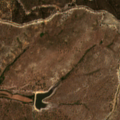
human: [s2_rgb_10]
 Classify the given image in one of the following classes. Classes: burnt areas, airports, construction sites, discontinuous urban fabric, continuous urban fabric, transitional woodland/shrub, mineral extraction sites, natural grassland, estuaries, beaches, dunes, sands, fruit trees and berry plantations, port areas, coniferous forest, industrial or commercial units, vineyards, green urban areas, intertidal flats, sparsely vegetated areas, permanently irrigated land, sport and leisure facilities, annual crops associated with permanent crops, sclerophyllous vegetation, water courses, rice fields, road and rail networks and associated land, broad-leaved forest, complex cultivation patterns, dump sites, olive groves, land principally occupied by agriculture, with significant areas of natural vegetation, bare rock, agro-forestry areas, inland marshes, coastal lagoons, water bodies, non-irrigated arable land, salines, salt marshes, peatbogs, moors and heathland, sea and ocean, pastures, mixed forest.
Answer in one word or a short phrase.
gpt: broad-leaved forest, transitional woodland/shrub